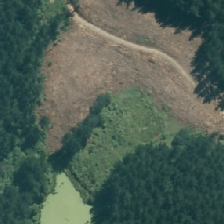
Land cover: broadleaved_indigenous_hardwood